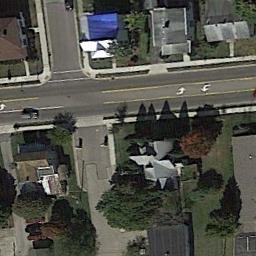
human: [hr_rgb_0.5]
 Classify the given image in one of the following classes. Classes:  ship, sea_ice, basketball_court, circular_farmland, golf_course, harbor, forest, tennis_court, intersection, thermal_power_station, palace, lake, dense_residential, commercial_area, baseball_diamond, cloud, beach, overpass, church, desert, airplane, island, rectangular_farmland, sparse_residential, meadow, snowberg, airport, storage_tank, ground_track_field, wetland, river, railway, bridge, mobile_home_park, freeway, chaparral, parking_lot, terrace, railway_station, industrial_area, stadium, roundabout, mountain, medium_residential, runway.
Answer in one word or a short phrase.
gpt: intersection